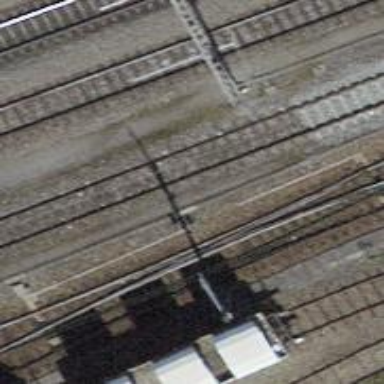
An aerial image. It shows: Railway switch.